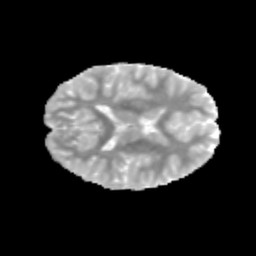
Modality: MD
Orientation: axial
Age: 11
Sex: female
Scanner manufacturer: siemens
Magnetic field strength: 3 T
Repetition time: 3.8 s
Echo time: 0.07 s